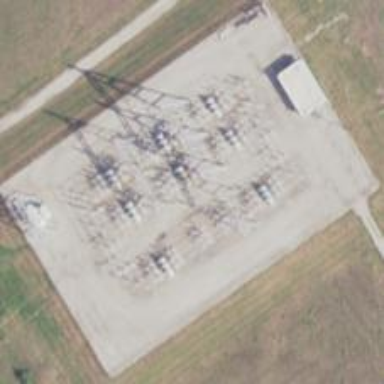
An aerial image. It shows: Power substation primarily used for electricity generation.